Question: The picture shows the balloon popping problem. You need to pop all the balloons in a certain order. The reward for a popped balloon is the product of itself and the values on the left and right balloons. If there is no balloon on the left or right, multiply the value of the balloon on the left or right by 1. You need only find the total maximum reward. Give me the number.
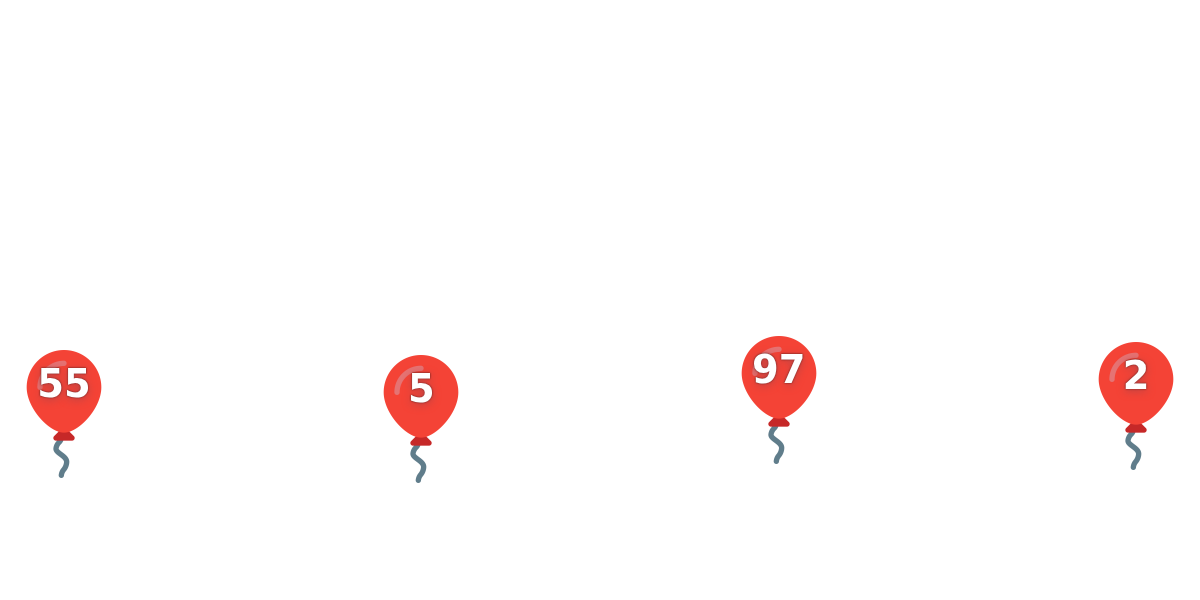
Answer: 37510